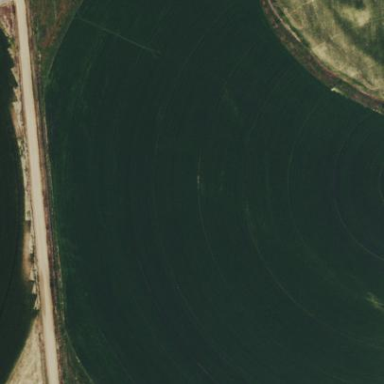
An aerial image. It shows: Farmland with pivot irrigation system.